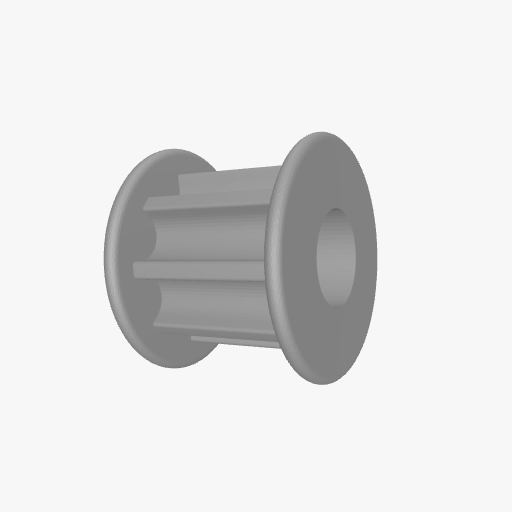
Part: Pulley5P6ID8T